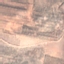
Land use / land cover: PermanentCrop